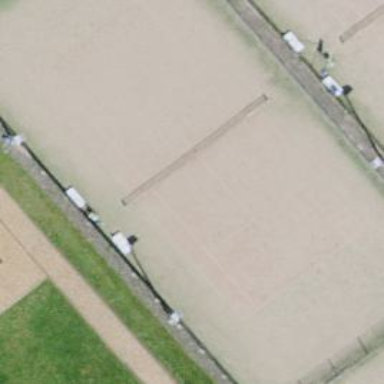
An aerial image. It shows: Clay tennis court in leisure land pitch.